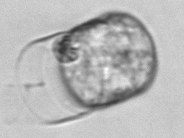
Label: Lauderia_annulata